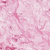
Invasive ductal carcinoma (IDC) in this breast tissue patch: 0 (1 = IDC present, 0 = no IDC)